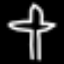
Label: airplane